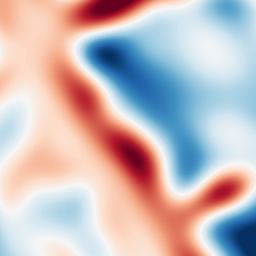
Category: multiscale
Decomposition family: log
Decomposition parameters: sigma: 20
Upsampling method: sinc_hamming
Upsampling parameters: scale: 2
kernel_size: 16
Upsampling scale: 2